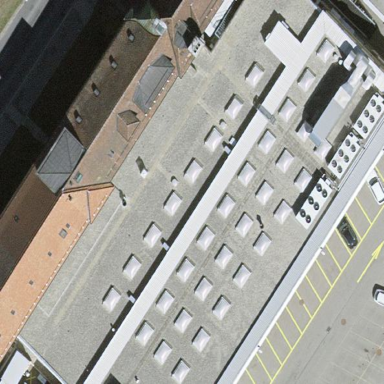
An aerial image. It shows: Manufacturing building.